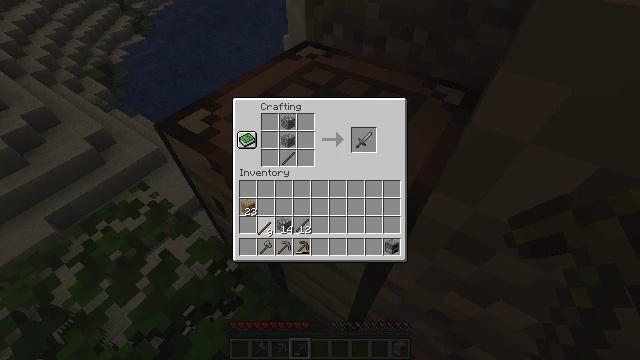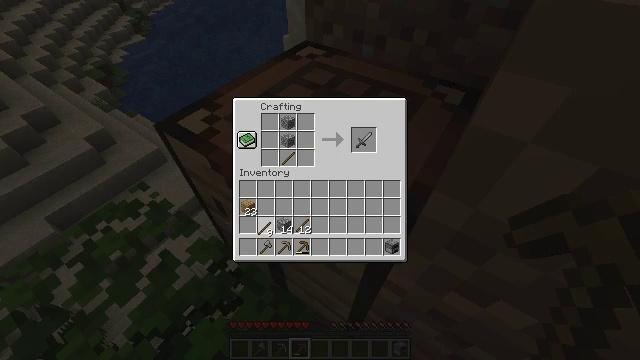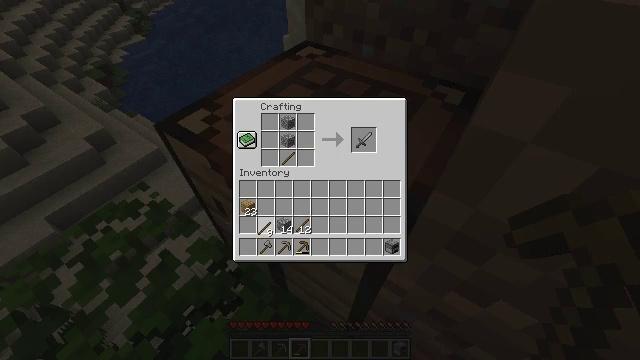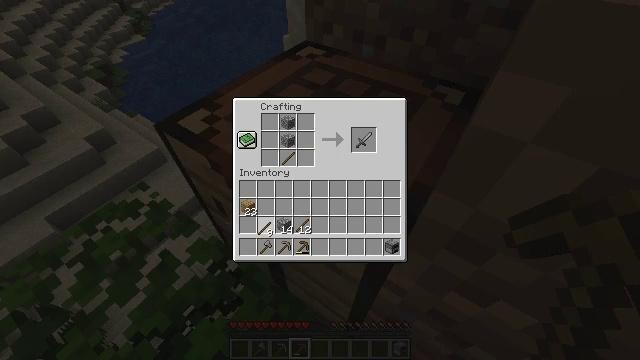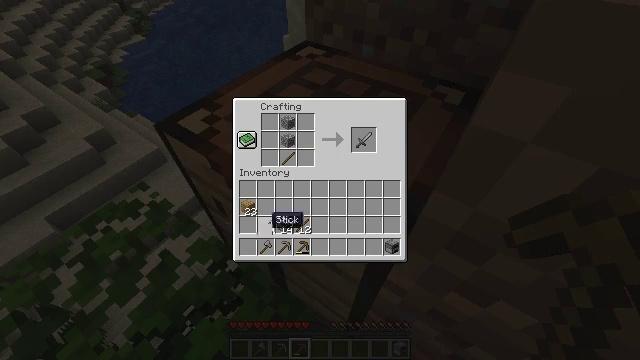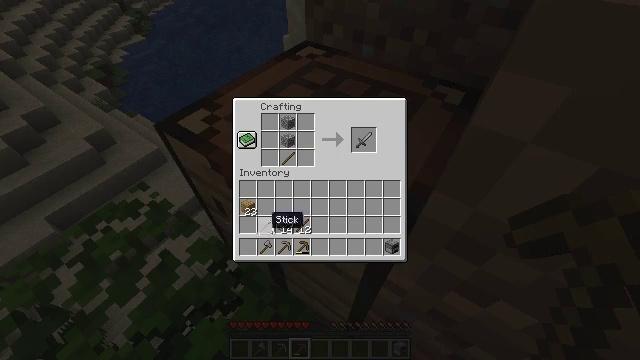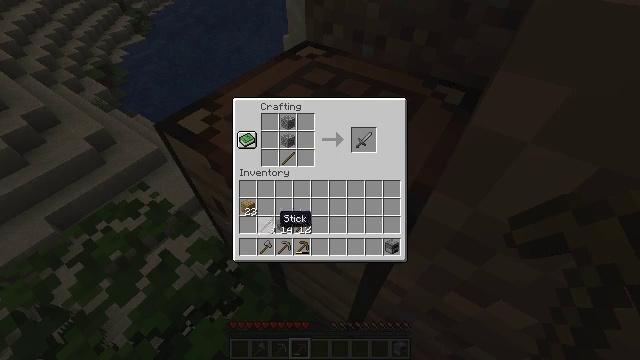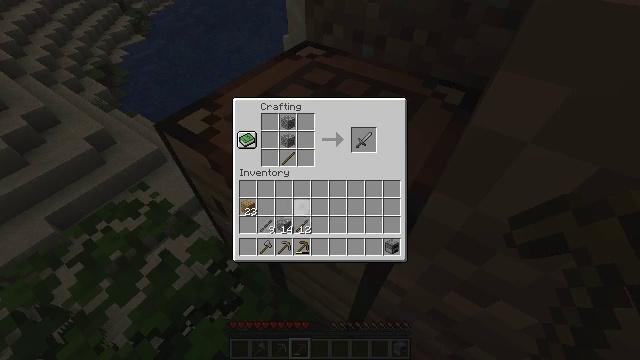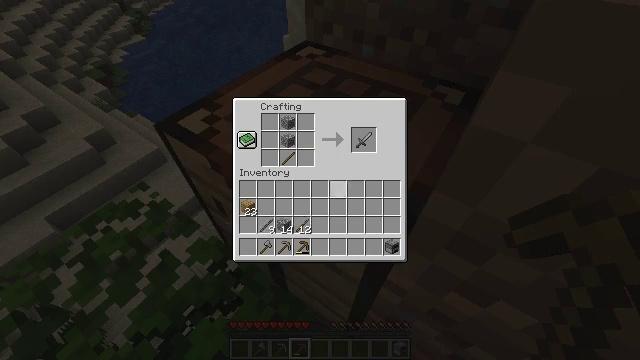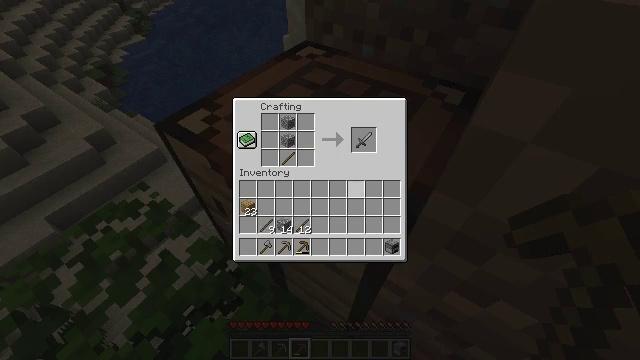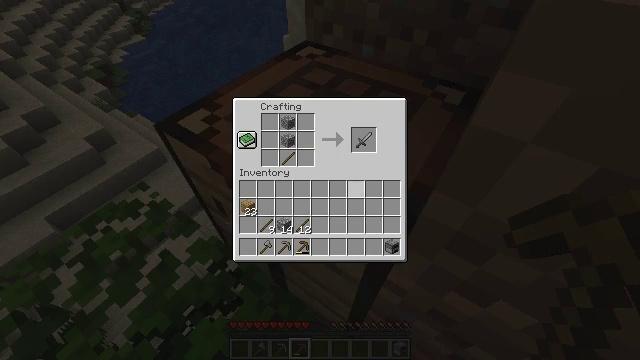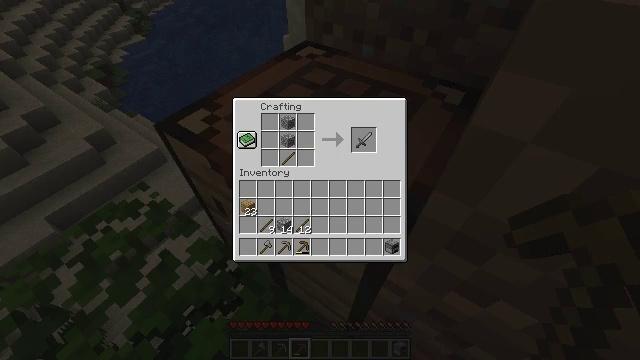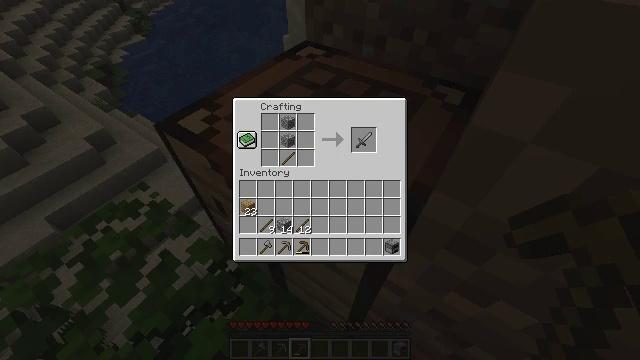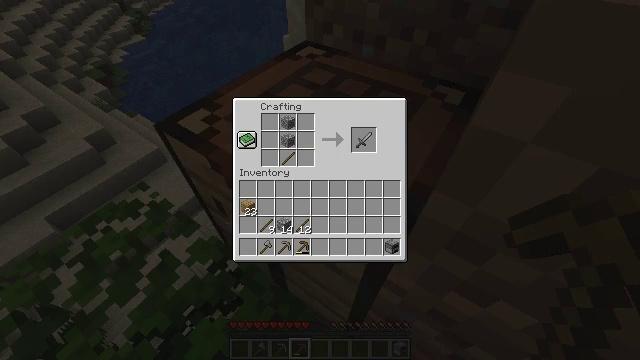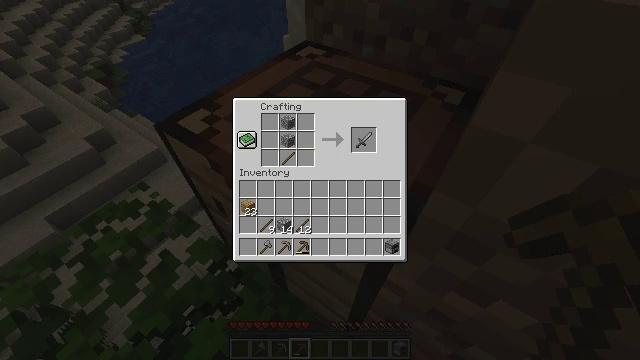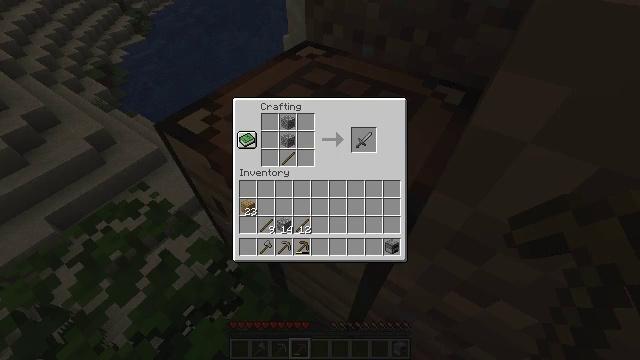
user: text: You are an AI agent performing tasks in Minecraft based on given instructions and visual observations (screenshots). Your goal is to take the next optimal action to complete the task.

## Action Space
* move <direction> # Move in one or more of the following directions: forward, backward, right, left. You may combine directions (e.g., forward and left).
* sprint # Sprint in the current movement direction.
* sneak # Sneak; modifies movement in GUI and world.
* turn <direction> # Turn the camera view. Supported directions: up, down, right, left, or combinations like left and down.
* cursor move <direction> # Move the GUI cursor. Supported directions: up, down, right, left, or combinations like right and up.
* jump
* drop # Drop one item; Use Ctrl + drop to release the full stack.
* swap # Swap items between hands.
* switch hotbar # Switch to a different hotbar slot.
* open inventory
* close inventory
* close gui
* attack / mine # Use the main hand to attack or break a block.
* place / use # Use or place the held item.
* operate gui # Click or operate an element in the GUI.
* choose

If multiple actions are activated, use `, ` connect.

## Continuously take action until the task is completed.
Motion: motion action
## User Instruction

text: Combine cobblestones and a stick to craft the stone sword.
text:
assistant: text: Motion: operate gui
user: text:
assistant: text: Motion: operate gui
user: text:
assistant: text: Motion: operate gui
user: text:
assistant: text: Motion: no_op
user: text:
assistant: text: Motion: no_op
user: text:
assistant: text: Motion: cursor move right
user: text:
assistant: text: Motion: cursor move right and up
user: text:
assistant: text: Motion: cursor move right and up
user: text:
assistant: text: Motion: cursor move right and up
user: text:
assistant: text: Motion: no_op
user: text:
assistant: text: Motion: no_op
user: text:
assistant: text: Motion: no_op
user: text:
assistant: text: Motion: no_op
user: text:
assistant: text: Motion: no_op
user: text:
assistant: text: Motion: no_op
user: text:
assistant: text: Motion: cursor move up
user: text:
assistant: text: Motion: cursor move up
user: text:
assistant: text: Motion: no_op
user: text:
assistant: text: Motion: no_op
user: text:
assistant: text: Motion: no_op
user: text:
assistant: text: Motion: no_op
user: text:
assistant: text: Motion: no_op
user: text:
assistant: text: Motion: no_op
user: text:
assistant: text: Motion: no_op
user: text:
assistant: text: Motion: no_op
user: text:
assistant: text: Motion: no_op
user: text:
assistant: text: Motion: no_op
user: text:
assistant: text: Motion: no_op
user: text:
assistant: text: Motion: no_op
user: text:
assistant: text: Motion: no_op